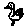
Label: bird